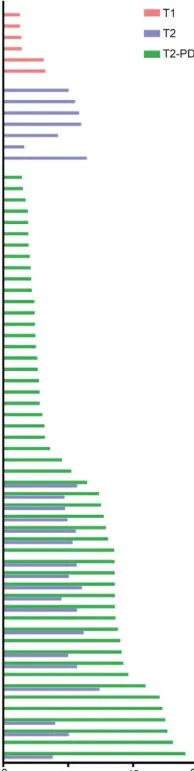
Patient treatment timeline and DNA alterations. (B) Mutant Allelic Frequency (MAF; %) in T1 (sample of 2008), T2 (sample of 2018), and T2-PD (sample of 2019) determined using the VHIO-300 panel. Variants classified as pathogenic or likely pathogenic are highlighted in bold; variants matching APOBEC DNA-sequence signature are underlined.
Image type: chart (chart)